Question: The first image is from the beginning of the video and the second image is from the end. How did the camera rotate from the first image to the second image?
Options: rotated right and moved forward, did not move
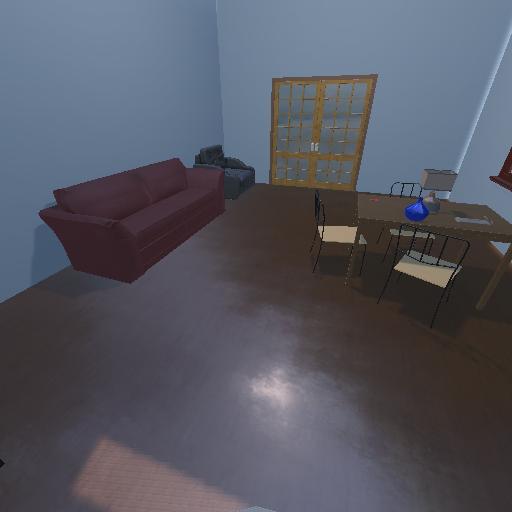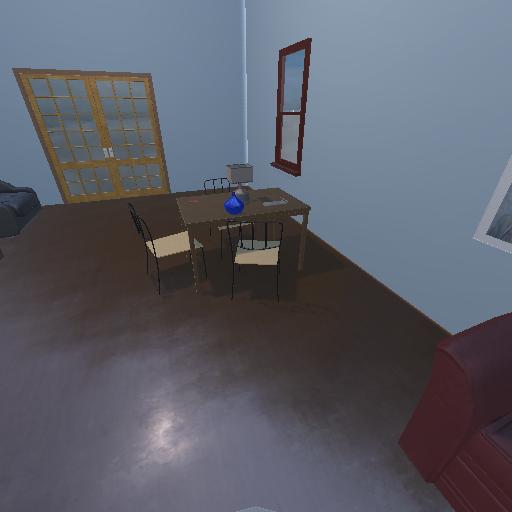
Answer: rotated right and moved forward